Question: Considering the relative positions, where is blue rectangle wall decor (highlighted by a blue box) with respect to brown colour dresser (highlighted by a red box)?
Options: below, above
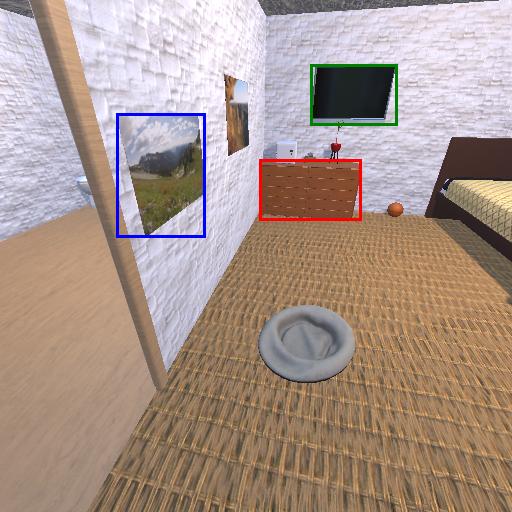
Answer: below